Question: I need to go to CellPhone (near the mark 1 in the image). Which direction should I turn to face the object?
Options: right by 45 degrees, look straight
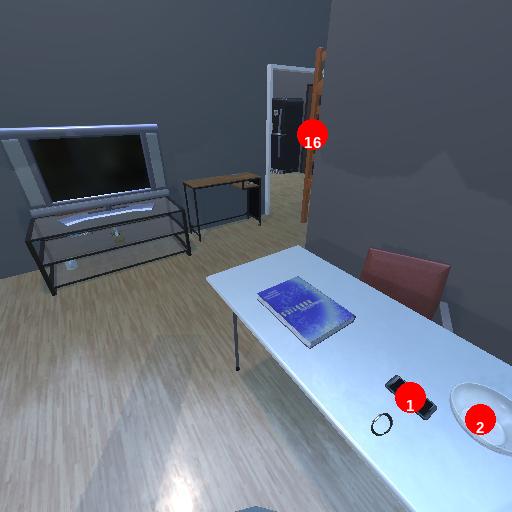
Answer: right by 45 degrees